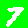
Digit: 7